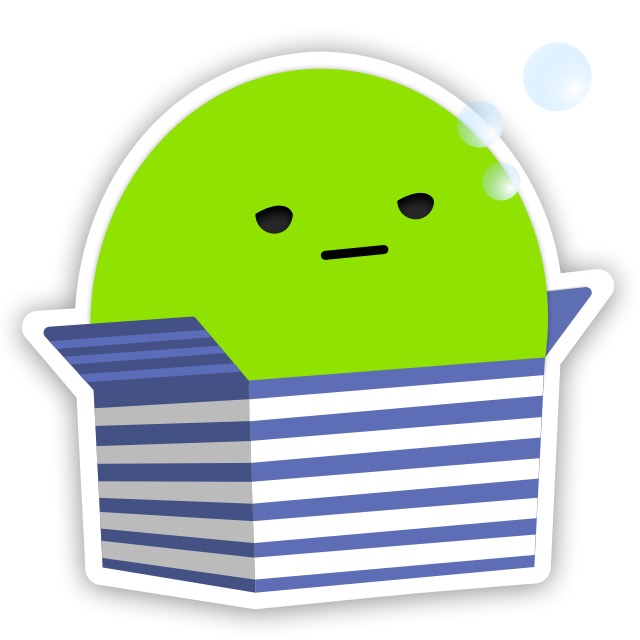
Label: green